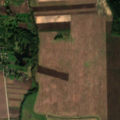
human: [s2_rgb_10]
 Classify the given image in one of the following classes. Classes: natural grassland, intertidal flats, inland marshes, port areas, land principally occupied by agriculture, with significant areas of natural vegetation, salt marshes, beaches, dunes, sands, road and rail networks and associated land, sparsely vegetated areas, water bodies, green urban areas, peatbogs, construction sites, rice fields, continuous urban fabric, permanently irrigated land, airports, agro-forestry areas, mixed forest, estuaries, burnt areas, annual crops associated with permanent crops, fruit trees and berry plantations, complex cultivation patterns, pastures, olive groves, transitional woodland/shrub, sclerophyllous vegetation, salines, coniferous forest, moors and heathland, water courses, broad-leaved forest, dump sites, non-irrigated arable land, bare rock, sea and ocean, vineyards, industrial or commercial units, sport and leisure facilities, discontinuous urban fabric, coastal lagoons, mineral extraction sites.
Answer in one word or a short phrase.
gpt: discontinuous urban fabric, non-irrigated arable land, land principally occupied by agriculture, with significant areas of natural vegetation, broad-leaved forest